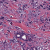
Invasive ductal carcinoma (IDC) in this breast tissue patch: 1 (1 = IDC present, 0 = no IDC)